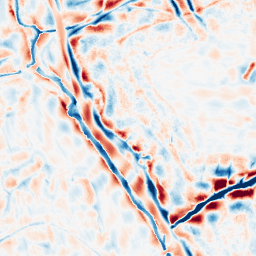
Category: wavelet
Decomposition family: wavelet_biorthogonal
Decomposition parameters: wavelet: bior3.5
level: 4
Upsampling method: cubic_catmull_rom
Upsampling parameters: scale: 2
Upsampling scale: 2